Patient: sex M, age 55
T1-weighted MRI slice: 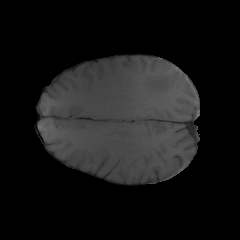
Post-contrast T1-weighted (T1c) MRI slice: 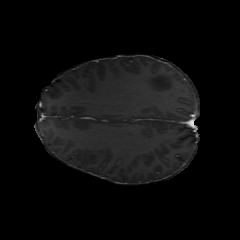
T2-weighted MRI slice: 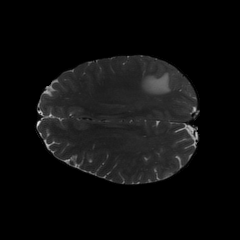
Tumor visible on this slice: yes
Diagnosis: Glioblastoma, IDH-wildtype
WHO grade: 4